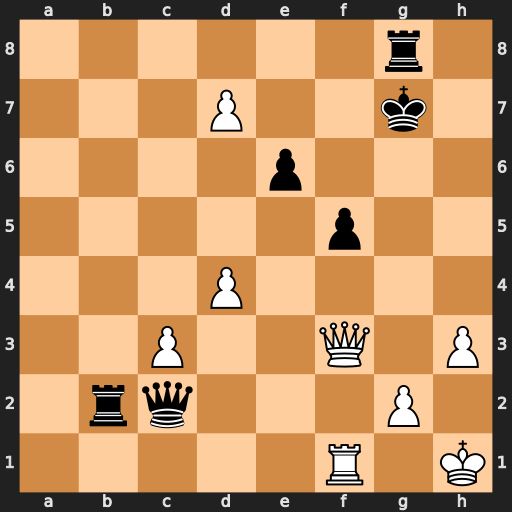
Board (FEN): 6r1/3P2k1/4p3/5p2/3P4/2P2Q1P/1rq3P1/5R1K
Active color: w
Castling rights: -
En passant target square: -
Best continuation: Qg3+ Kf7 Qxg8+ Kxg8 d8=Q+